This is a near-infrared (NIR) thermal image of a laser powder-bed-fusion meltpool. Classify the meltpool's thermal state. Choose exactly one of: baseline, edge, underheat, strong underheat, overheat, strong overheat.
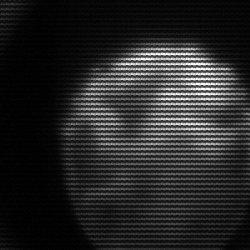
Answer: edge